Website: lowes
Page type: review-order
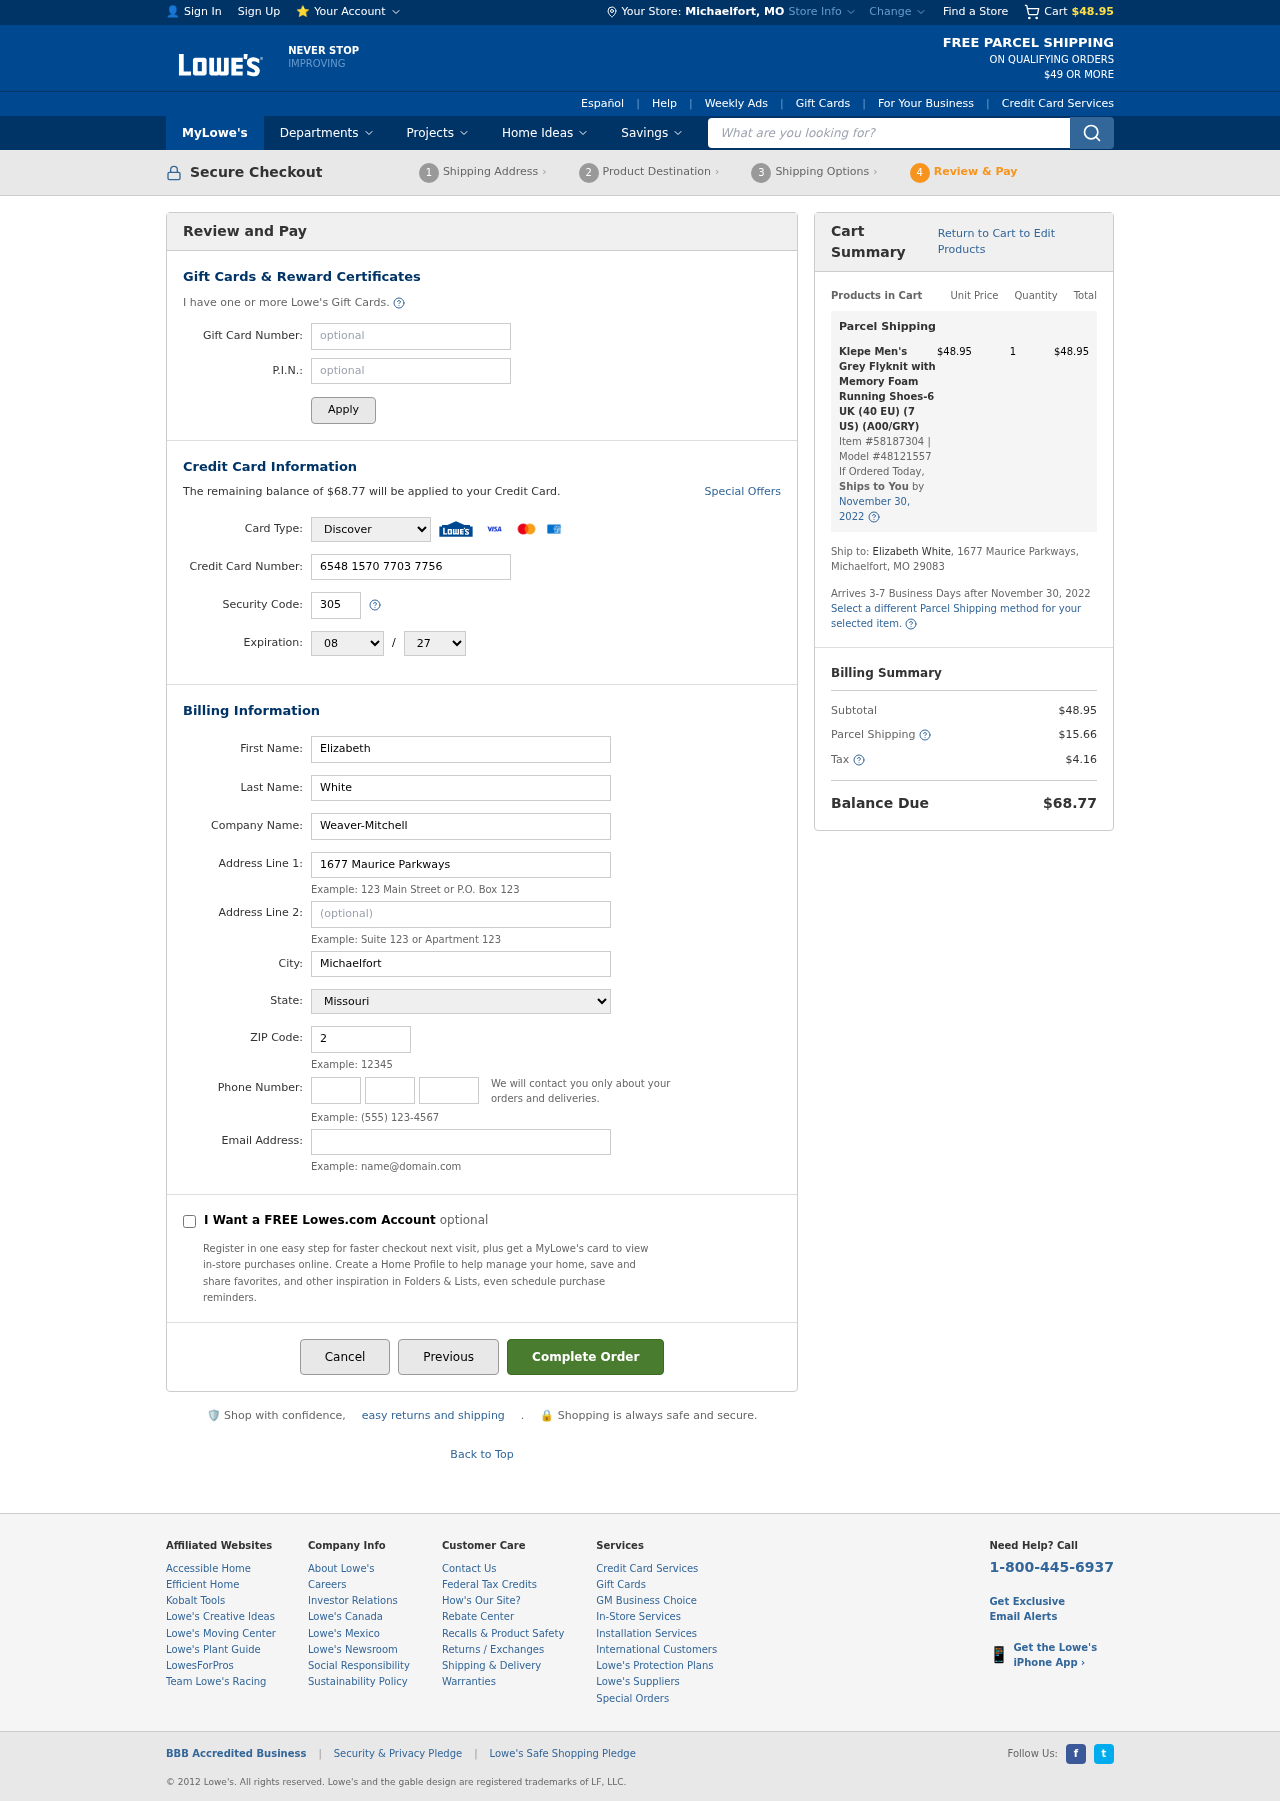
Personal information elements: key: PII_CARD_CVV
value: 305
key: PII_CARD_EXPIRY_MONTH
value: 08
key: PII_CARD_EXPIRY_YEAR
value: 27
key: PII_CARD_NUMBER
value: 6548 1570 7703 7756
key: PII_CARD_TYPE
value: Discover
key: PII_CITY
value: Michaelfort
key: PII_CITY_STATE
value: Michaelfort, MO
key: PII_COMPANY
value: Weaver-Mitchell
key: PII_EMAIL
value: elizabeth.white@hotmail.com
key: PII_FIRSTNAME
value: Elizabeth
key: PII_LASTNAME
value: White
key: PII_PHONE_AREA
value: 201
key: PII_PHONE_PREFIX
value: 205
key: PII_PHONE_SUFFIX
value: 6820
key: PII_POSTCODE
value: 29083
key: PII_STATE
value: Missouri
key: PII_STREET
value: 1677 Maurice Parkways
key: PII_STREET2
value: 1677 Maurice Parkways
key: PII_FULLNAME2
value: Elizabeth White
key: PII_STATE_ABBR
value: MO
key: PII_POSTCODE_FULL
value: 29083
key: PII_CITY_STATE_ZIP
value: Michaelfort, MO 29083
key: PII_POSTCODE_NUMERIC
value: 29083
Product elements: key: PRODUCT1_NAME
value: Klepe Men's Grey Flyknit with Memory Foam Running Shoes-6 UK (40 EU) (7 US) (A00/GRY)
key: PRODUCT1_PRICE
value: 48.95
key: PRODUCT1_QUANTITY
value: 1
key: PRODUCT1_ITEM_NUMBER
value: Item #58187304
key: PRODUCT1_MODEL_NUMBER
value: Model #48121557
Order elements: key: ORDER_SUBTOTAL
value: $48.95
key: ORDER_BALANCE_DUE
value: $68.77
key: ORDER_SHIPPING_DATE
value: November 30, 2022
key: ORDER_ITEM_TOTAL
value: $48.95
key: ORDER_SHIPPING_DATE2
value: November 30, 2022
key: ORDER_SHIPPING_COST
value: $15.66
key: ORDER_TAX
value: $4.16
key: ORDER_TOTAL
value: $68.77
Search elements: key: HEADER_SEARCH
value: What are you looking for?